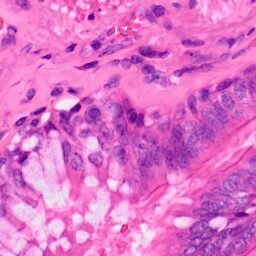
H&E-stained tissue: Lung